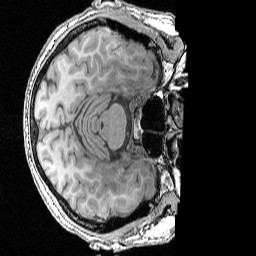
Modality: T1w
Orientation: axial
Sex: male
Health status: ill
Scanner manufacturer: siemens
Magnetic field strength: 3 T
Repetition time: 1.57 s
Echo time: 0.00342 s